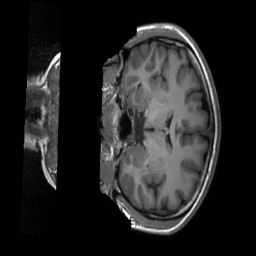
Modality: T1w
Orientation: coronal
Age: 21
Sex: female
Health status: healthy
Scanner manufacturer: siemens
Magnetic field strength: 3 T
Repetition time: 2.3 s
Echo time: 0.00229 s